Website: home-depot
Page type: added-to-cart
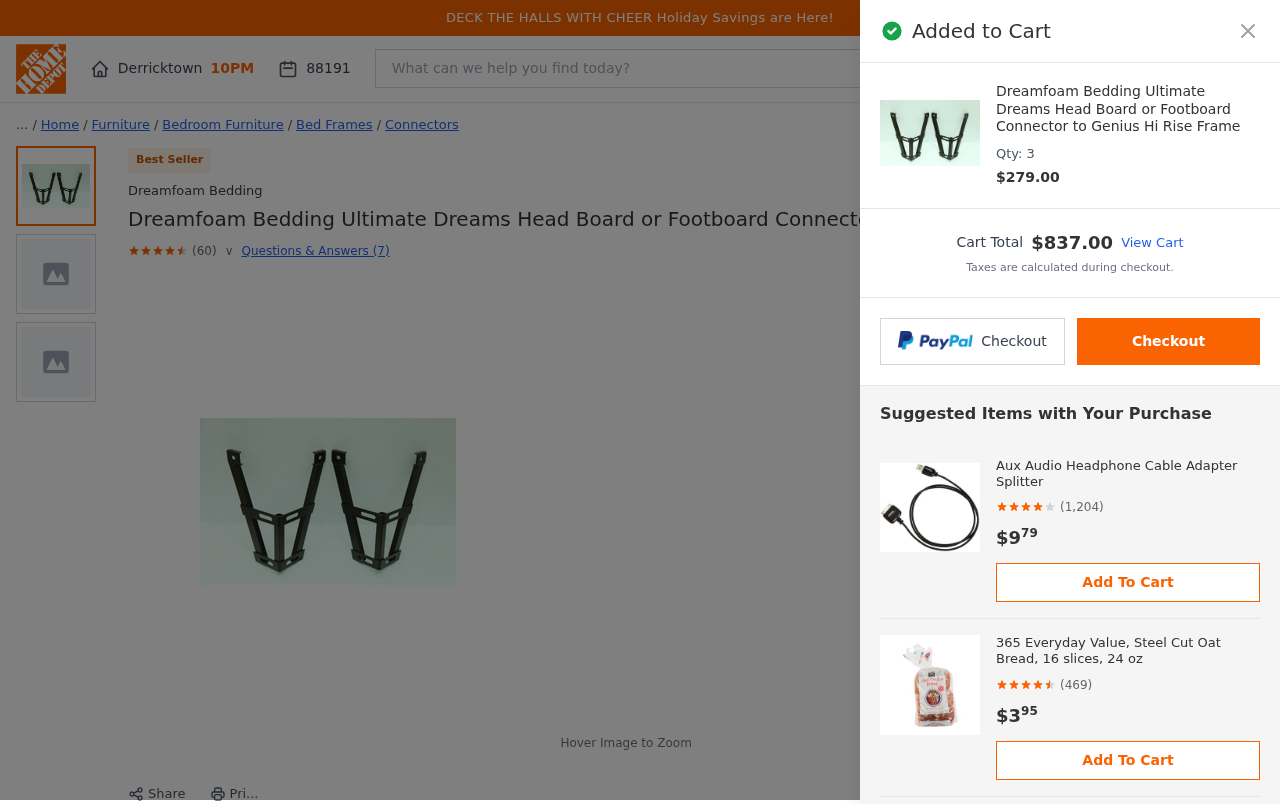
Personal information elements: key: PII_CITY
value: Derricktown
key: PII_POSTCODE
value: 88191
Product elements: key: PRODUCT1_BRAND
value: Dreamfoam Bedding
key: PRODUCT1_BREADCRUMB
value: Home
Furniture
Bedroom Furniture
Bed Frames
Connectors
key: PRODUCT1_NAME
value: Dreamfoam Bedding Ultimate Dreams Head Board or Footboard Connector to Genius Hi Rise Frame
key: PRODUCT1_NUM_RATINGS
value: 60
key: PRODUCT1_PRICE
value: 279
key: PRODUCT1_QUANTITY
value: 3
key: PRODUCT1_RATING
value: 4.5
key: PRODUCT2_NAME
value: Aux Audio Headphone Cable Adapter Splitter
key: PRODUCT2_NUM_RATINGS
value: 1204
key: PRODUCT2_PRICE
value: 9.79
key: PRODUCT2_RATING
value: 4
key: PRODUCT3_NAME
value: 365 Everyday Value, Steel Cut Oat Bread, 16 slices, 24 oz
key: PRODUCT3_NUM_RATINGS
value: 469
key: PRODUCT3_PRICE
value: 3.95
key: PRODUCT3_RATING
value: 4.6
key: PRODUCT4_NAME
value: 365 Everyday Value, Vitamin C + Citrus Bioflavonoids, 50 ct
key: PRODUCT4_PRICE
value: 8.79
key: PRODUCT5_NAME
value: Strathwood Mercer Collection Malas Hardwood Side Chair
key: PRODUCT5_NUM_RATINGS
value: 183
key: PRODUCT5_PRICE
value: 80.95
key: PRODUCT5_RATING
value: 4.1
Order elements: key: ORDER_TOTAL
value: $837.00
Search elements: key: HEADER_SEARCH
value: What can we help you find today?